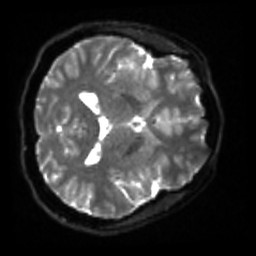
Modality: sbref
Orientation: axial
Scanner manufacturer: siemens
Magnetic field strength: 3 T
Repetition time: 4 s
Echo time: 0.0594 s